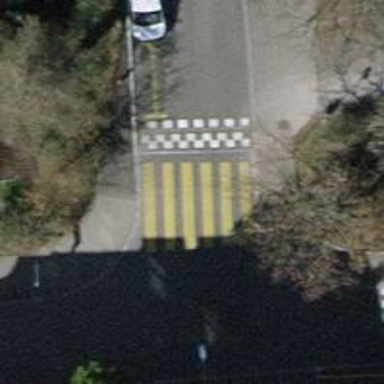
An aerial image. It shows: Uncontrolled zebra crossing on the road.